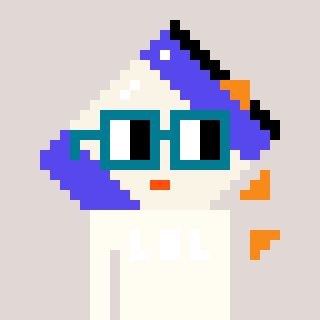
a pixel art character with square dark green glasses, a chips-shaped head and a grayscale-colored body on a warm background